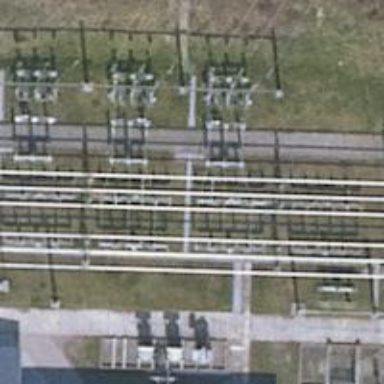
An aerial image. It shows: Three cables of power line.